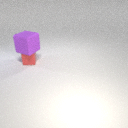
large purple rubber cube above small red rubber cube